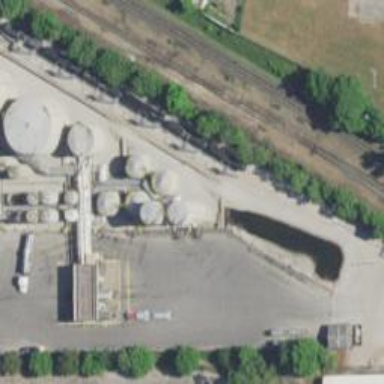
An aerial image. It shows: Silo.